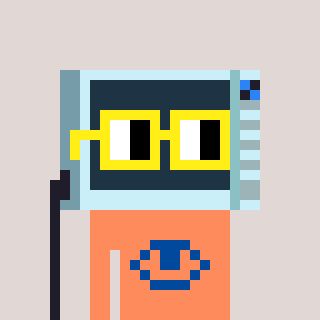
a pixel art character with square yellow glasses, a microwave-shaped head and a peachy-colored body on a warm background